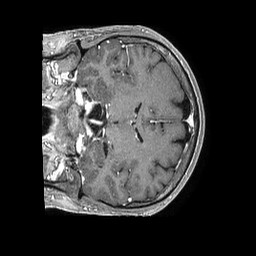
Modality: T1w
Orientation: coronal
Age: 53
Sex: male
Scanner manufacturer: philips
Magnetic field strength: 1.5 T
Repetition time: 0.007571 s
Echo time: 0.003452 s